Question: I'm using facebook sdk:
'''
window.fbAsyncInit = function() {
FB.init({
appId : 'appid',
xfbml : true,
version : 'v2.2'
});
};
(function(d, s, id){
var js, fjs = d.getElementsByTagName(s)[0];
if (d.getElementById(id)) {return;}
js = d.createElement(s); js.id = id;
js.src = "//connect.facebook.net/sv_SE/sdk.js";
fjs.parentNode.insertBefore(js, fjs);
}(document, 'script', 'facebook-jssdk'));
'''
Share code:
'''
window.open('https://www.facebook.com/dialog/feed?app_id=id&display=popup&link=' + url + '&redirect_uri=' + red_url + '&caption=domain.com', 'Facebook', 'height=320, width=640, toolbar=no, menubar=no, scrollbars=no, resizable=no, location=no, directories=no, status=no')
'''
When i use this with with their share dialog it looks like this:

Note that the language is in english, how can I change this so it follows the correct language?
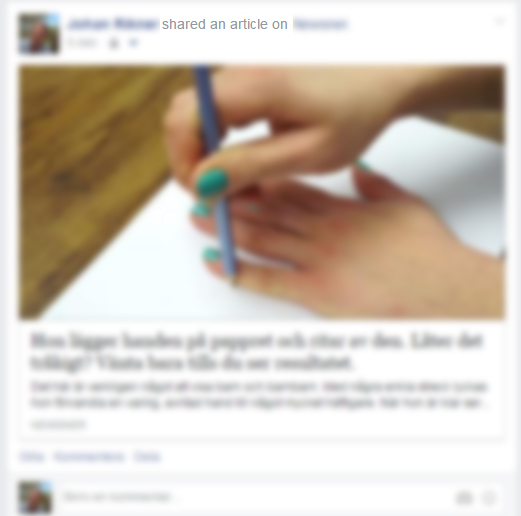
Answer: The feed dialog is deprecated, you should not use it anymore. Use the Share Dialog instead: <URL>
By using 'FB.ui', it will take the language from the included SDK. You are trying to open a window with no connection to your page.
Not recommended, but if you really want to use the old feed dialog, this would be the correct way:
'''
FB.ui({
method: 'feed',
link: 'absolute url',
name: 'some title',
caption: '---',
description: 'some description',
picture: 'absolute url to share pic'
}, callbackFunction);
'''